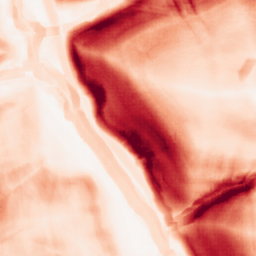
Category: morphological
Decomposition family: morphological_gradient
Decomposition parameters: size: 10
shape: square
Upsampling method: sinc_hamming
Upsampling parameters: scale: 8
kernel_size: 16
Upsampling scale: 8